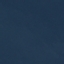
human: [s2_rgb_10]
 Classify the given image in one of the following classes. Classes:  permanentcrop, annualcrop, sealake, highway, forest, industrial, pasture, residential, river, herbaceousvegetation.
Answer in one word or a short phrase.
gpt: SeaLake